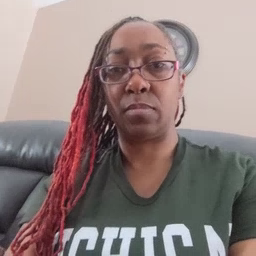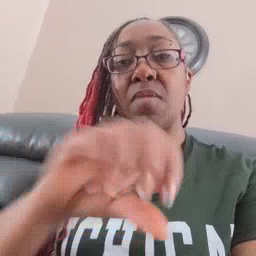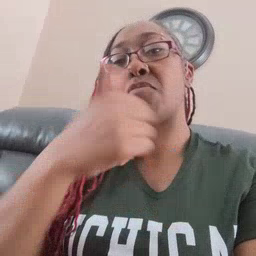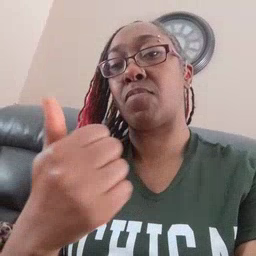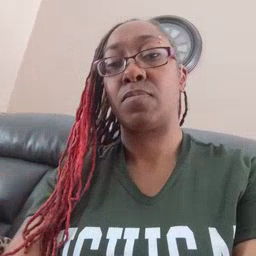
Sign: another